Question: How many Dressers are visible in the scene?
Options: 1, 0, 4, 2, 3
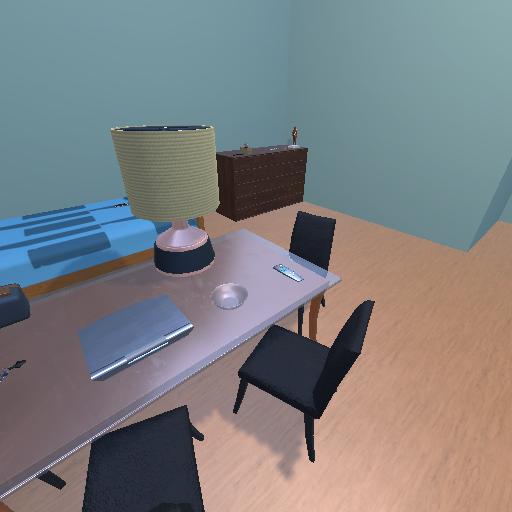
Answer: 1